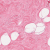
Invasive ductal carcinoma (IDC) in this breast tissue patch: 0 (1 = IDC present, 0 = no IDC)